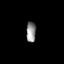
Tissue: prostate
Cell type: T cells
Senescence score: 0.8559
Nuclear area (px): 193
Mean DAPI intensity: 142.306